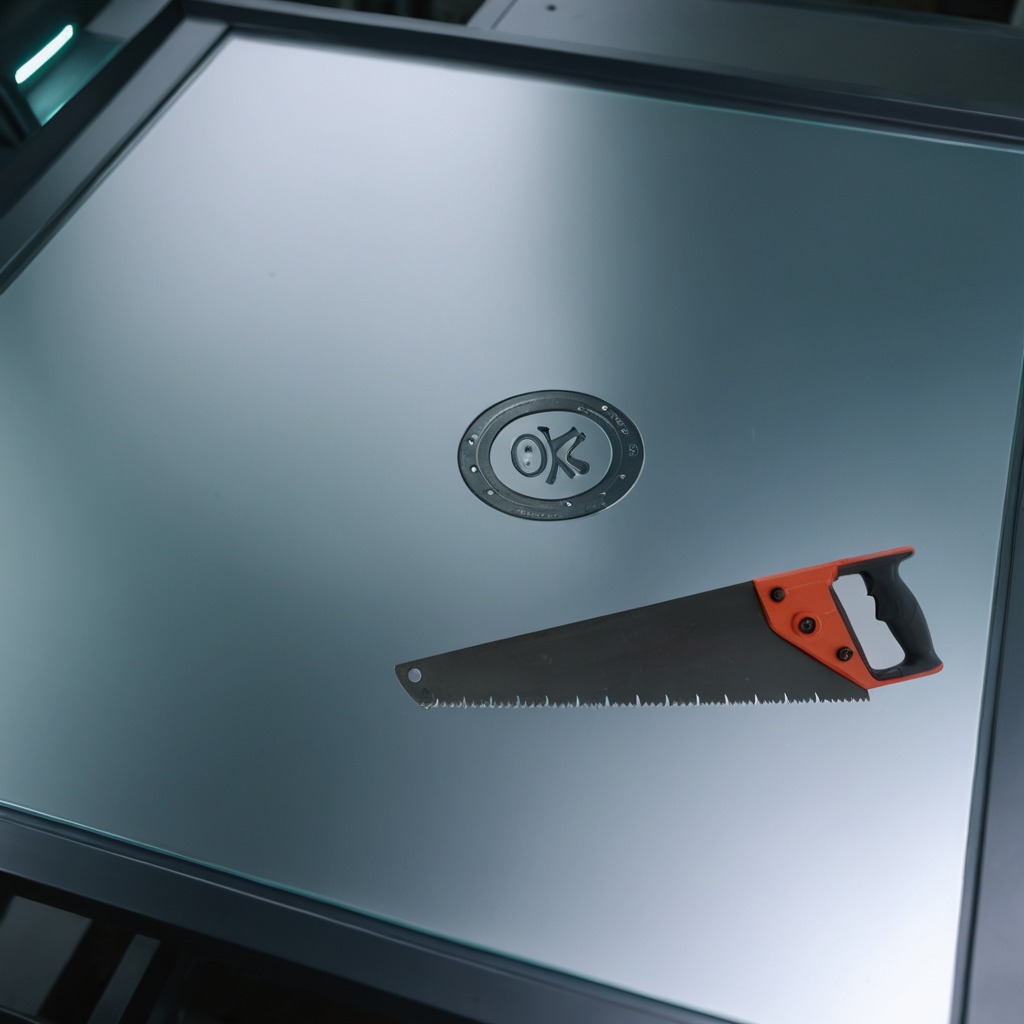
A metal saw is lying on a metal table in a machine shop under fluorescent lights.